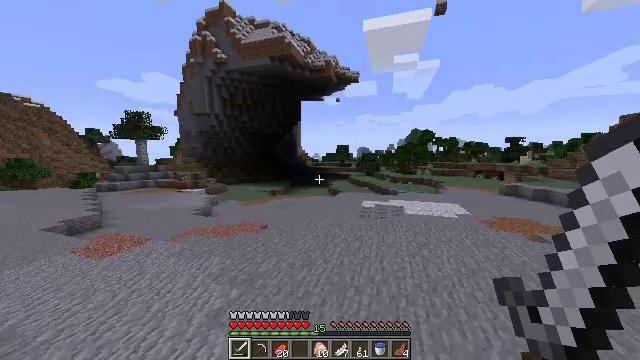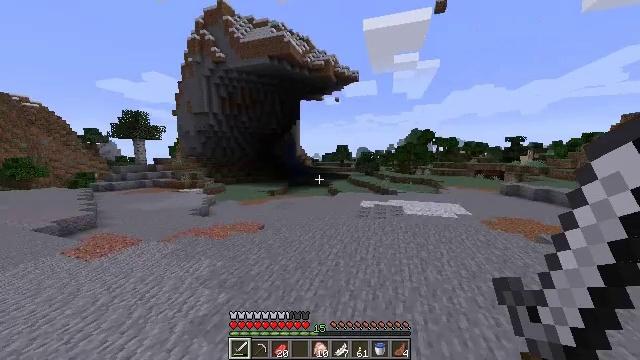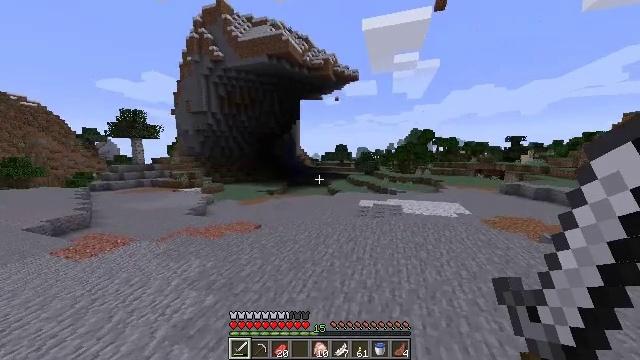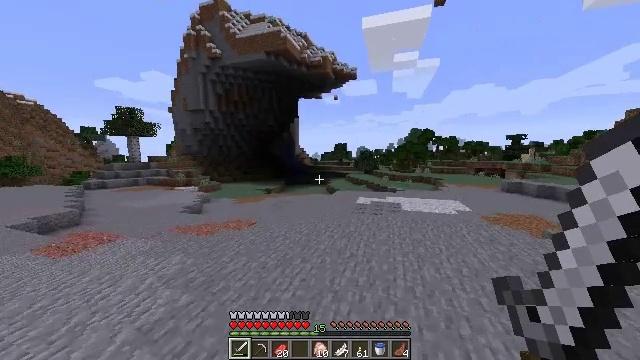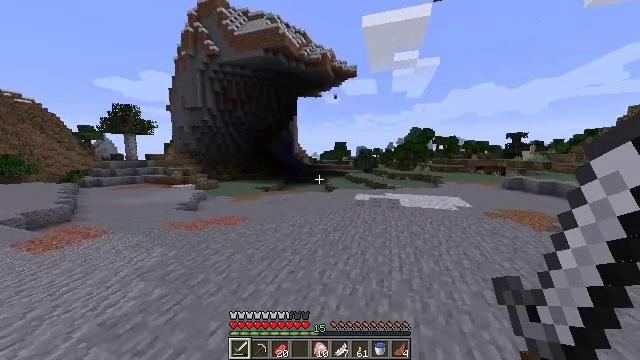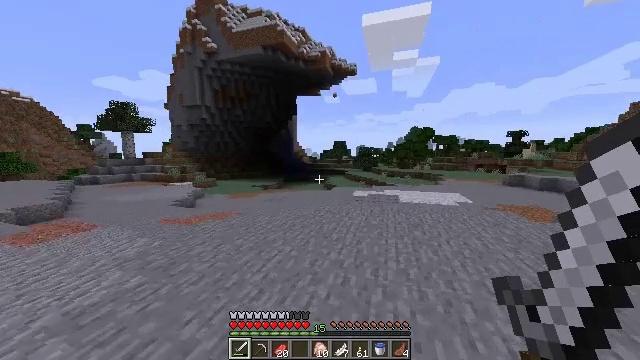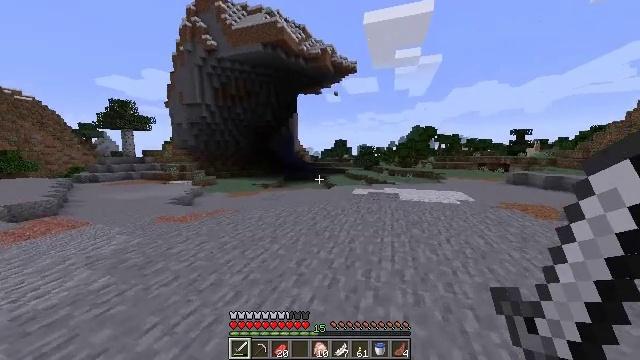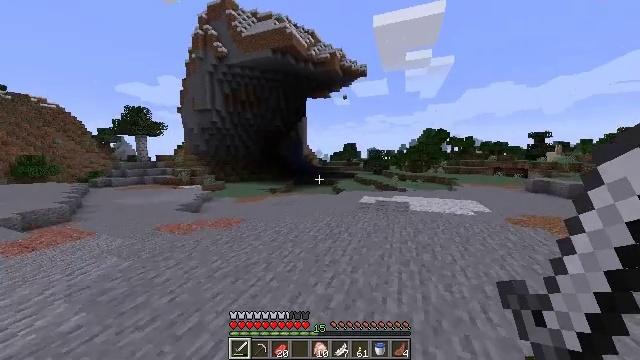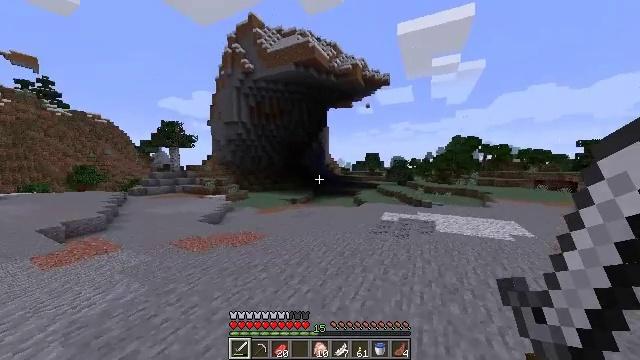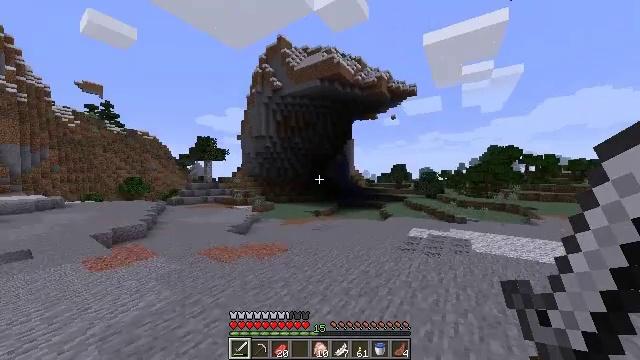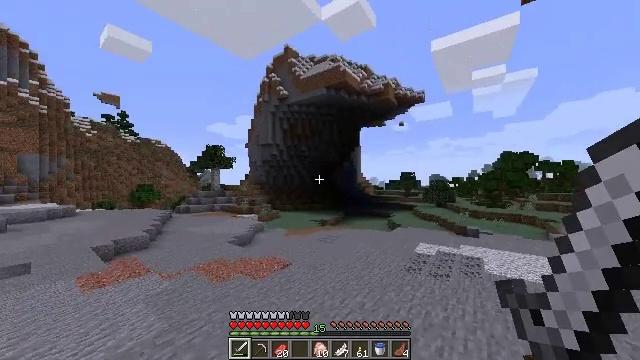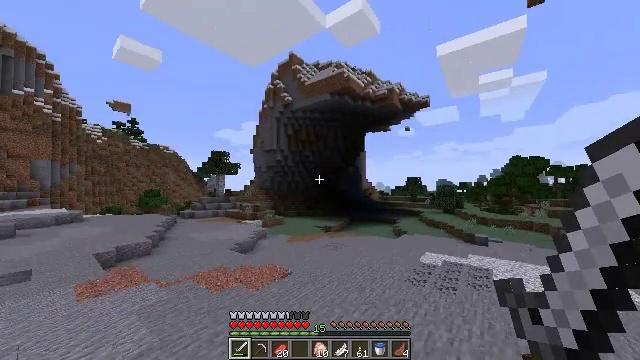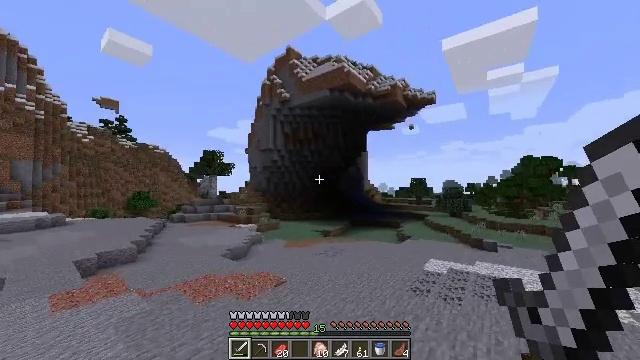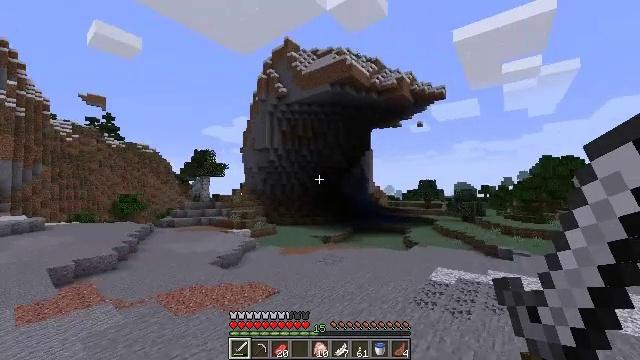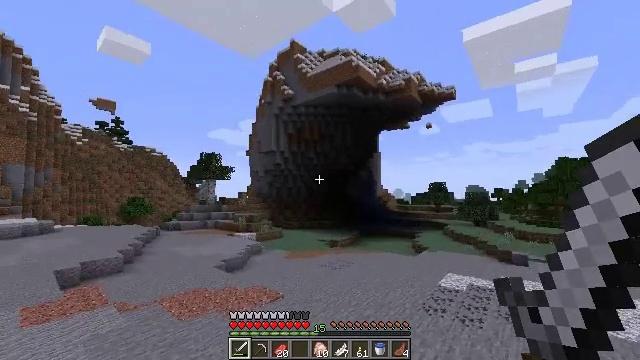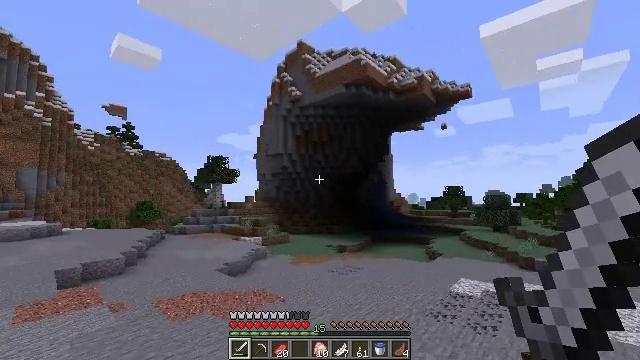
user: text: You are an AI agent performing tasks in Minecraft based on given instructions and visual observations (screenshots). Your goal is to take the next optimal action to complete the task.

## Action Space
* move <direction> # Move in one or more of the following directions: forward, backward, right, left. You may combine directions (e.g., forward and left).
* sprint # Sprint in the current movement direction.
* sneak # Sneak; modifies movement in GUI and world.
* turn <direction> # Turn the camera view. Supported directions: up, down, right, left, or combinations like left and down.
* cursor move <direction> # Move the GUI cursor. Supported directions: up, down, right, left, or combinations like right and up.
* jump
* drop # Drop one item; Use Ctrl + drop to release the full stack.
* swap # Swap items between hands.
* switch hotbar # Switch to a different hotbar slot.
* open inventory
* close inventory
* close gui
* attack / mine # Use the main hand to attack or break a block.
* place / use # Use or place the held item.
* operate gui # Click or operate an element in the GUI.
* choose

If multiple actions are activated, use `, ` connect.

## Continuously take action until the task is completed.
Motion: motion action
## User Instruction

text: Gather grass block for landscaping.
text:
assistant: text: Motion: move forward and move right, sprint, jump
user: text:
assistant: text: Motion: move forward and move right, sprint, jump
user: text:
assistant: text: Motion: move forward and move right, sprint, jump
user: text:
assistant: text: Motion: move forward and move right, sprint, jump
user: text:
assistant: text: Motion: move forward and move right, sprint, jump
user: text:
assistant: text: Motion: move forward and move right, jump
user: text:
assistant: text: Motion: move forward and move right, turn left, jump
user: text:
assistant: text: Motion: move forward and move right, turn left and up, jump
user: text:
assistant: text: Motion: move forward and move right, turn left and up, jump
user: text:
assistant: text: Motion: move forward and move right, turn left and up, jump
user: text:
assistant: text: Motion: move right, turn left and up, jump
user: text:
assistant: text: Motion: move right, jump
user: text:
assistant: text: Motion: move right
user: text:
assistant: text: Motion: move right, turn left
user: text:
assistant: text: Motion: move right, turn left and up
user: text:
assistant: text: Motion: move right, turn left
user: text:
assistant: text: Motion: move right, turn left
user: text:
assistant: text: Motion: move right, turn left
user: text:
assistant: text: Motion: move right
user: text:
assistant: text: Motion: move right
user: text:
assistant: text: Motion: move right
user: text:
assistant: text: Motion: move right
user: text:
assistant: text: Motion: move right
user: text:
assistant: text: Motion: move right
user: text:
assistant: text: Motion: move right
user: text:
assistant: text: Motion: move right
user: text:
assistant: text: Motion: move right
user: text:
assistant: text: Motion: move right
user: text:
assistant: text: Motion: move right
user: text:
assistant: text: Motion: move right